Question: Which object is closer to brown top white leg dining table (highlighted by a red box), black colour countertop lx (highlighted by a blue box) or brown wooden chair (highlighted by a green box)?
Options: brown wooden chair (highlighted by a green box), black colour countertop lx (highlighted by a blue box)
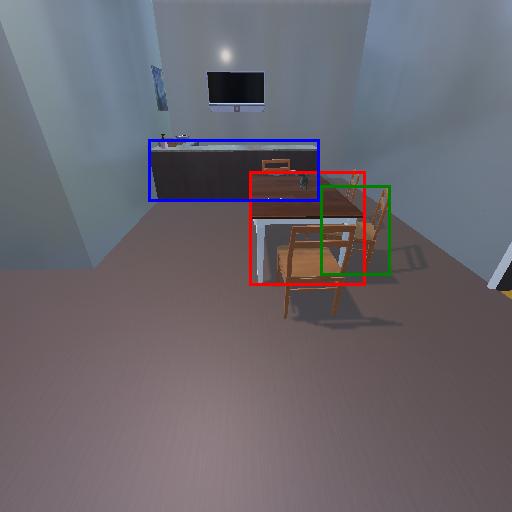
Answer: brown wooden chair (highlighted by a green box)